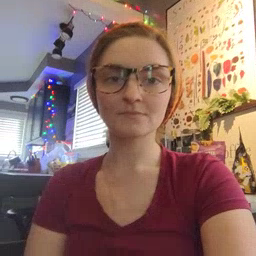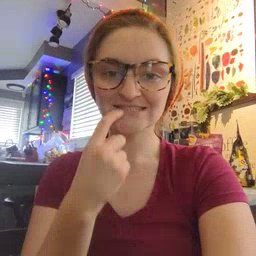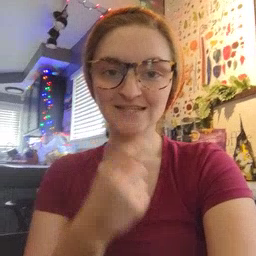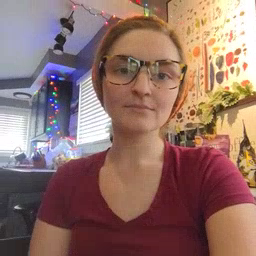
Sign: tooth